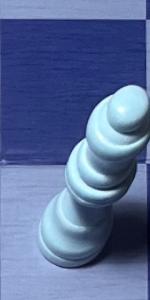
Label: Queen_White